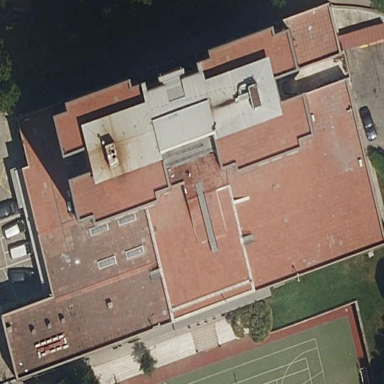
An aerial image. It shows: Part of building.